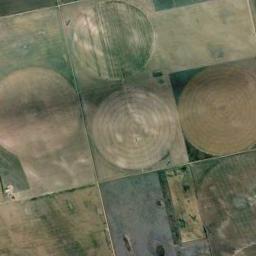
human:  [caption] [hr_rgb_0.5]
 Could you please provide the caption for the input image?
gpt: There are some bare circle farmland in the green land .

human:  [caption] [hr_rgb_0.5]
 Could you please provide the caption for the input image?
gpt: Several khaki circular farmlands are surrounded by some other shapes of farmlands .

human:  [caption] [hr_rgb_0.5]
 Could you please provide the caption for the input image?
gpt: There are many round farms .

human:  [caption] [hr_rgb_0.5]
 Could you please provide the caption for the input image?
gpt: Five neatly arranged light green, Khaki and tan mixed circular farmland .

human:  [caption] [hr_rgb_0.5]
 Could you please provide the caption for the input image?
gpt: There are several circular farmlands of the same size .